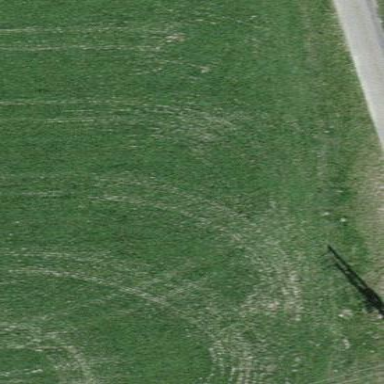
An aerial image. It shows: Area covered with grass.